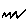
Label: zigzag